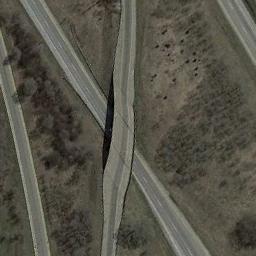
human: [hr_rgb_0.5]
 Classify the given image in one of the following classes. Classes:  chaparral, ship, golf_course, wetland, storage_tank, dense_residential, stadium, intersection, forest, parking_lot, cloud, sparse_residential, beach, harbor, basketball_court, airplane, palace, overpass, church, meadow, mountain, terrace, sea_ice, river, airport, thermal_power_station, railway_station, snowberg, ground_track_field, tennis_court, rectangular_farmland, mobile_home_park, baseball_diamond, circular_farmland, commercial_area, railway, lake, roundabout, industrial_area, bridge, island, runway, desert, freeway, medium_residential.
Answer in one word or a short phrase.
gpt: overpass